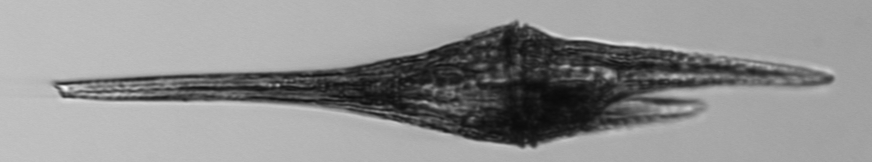
Label: Tripos_furca